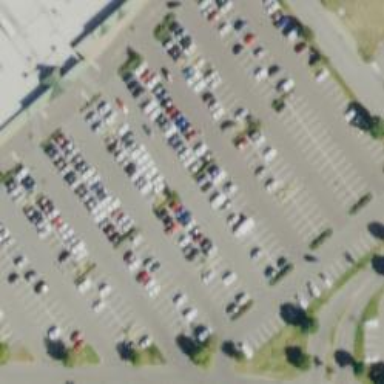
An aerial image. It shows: Trolley bay.